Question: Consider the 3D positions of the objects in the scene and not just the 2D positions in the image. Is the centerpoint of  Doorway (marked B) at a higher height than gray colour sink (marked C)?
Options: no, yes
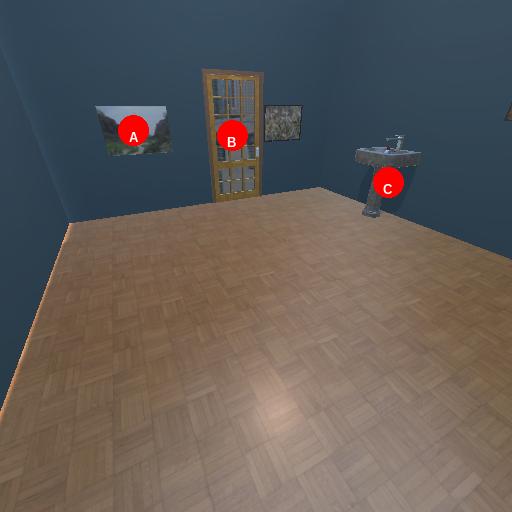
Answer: no